Question: I was installing laravel 4 by following steps in the official website laravel.com
i downloaded the 4' version from github then i've running the command :
'''
php composer.phar install
'''
but when i try to start laravel by opening the path localhost/laravel/public
it show me this error

Can you help me?
thank you
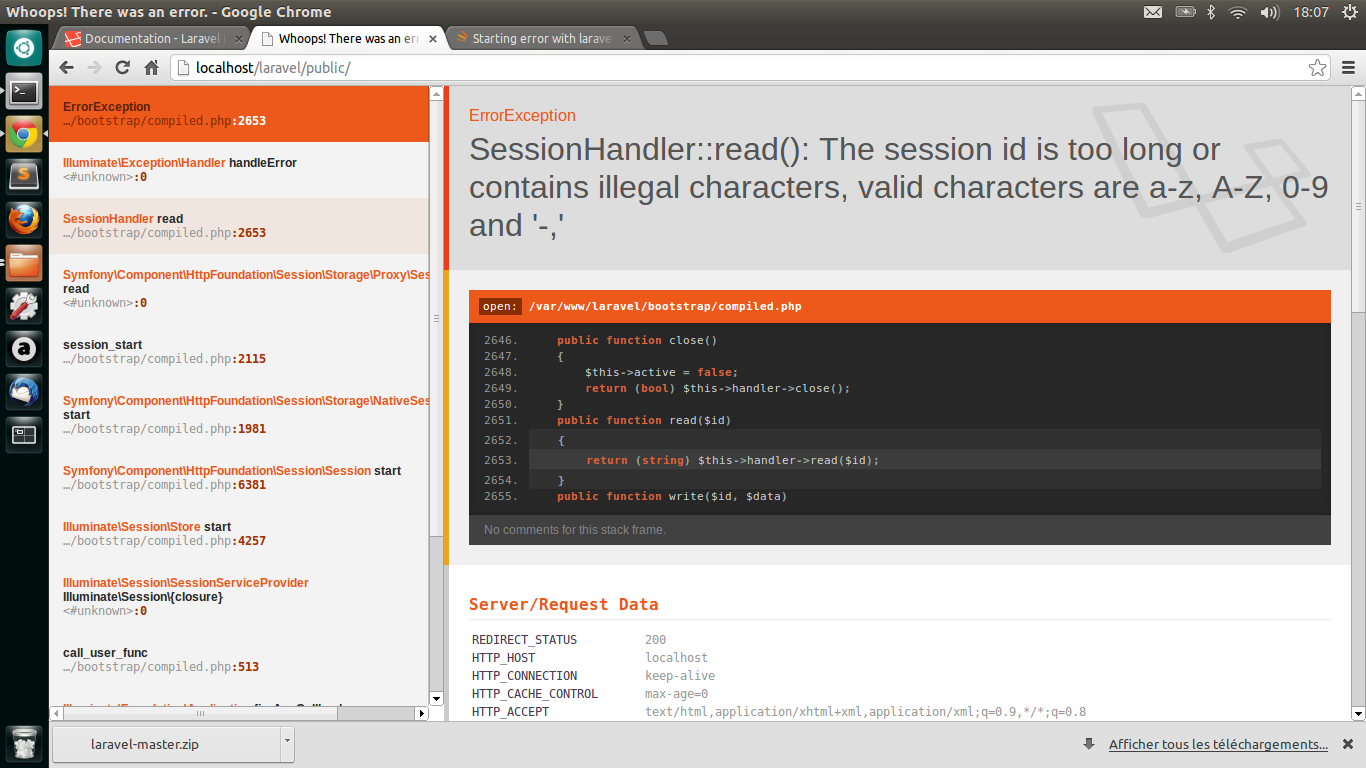
Answer: Clear your cookies for 'localhost' and try again - this is likely picking up a session ID from a previous project. Even better would be to setup a Virtual Host so that you're not working from "localhost" but instead a domain like "mysite.dev".